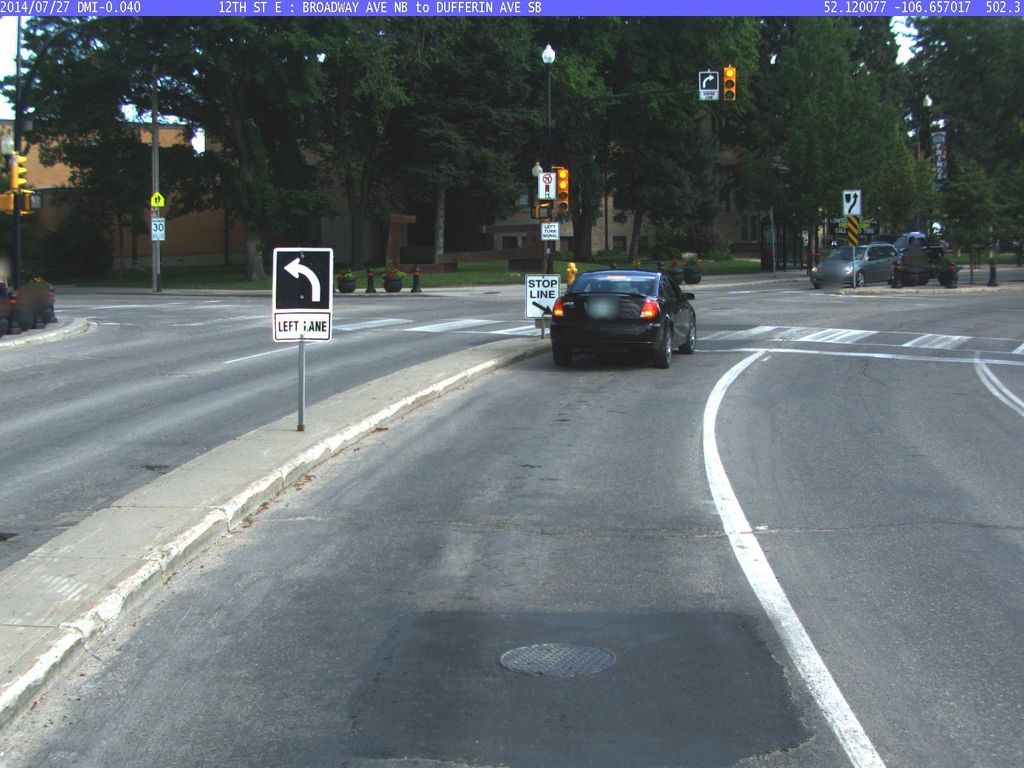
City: saskatoon